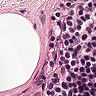
Metastatic tissue present: no